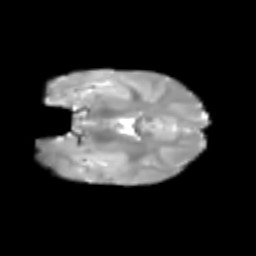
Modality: T2w
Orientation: coronal
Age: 6
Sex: female
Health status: healthy